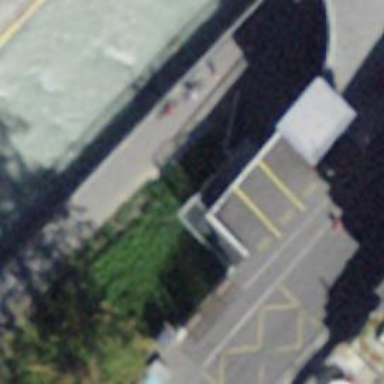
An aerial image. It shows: Bus stop with sheltered platform for public transport.